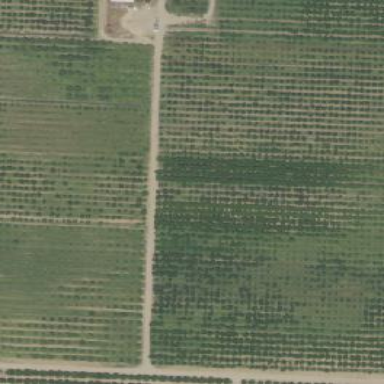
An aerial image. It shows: Orchard.